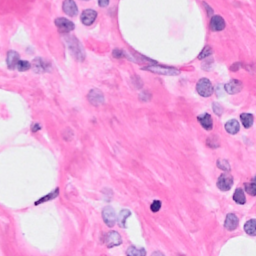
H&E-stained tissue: Breast